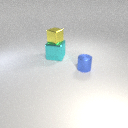
large cyan metal cube below small yellow metal cube